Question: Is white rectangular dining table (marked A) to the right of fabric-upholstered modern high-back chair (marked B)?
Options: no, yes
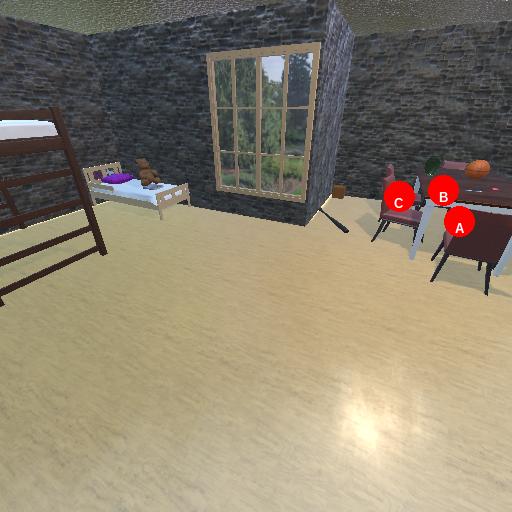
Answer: no